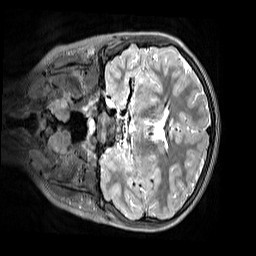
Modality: T2w
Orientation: coronal
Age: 9
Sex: female
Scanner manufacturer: siemens
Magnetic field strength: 3 T
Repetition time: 3.2 s
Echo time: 0.408 s